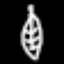
Label: leaf